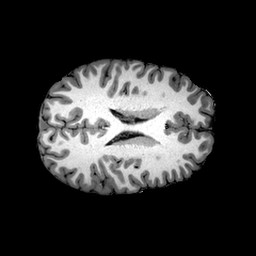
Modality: T1w
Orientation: axial